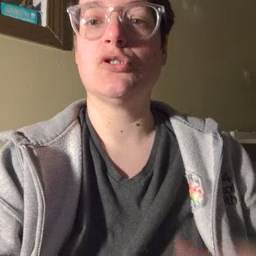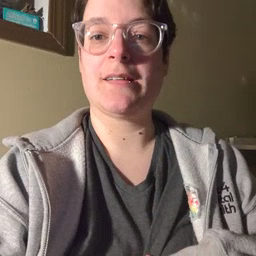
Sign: jacket